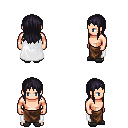
a pixel art fantasy rpg character, male body template, human, light skin, white cape, robe skirt, raven unkempt hairstyle, gray slippers, four views (front, back, left, right), 2x2 character sprite sheet, small pixel art, hard edges, no anti-aliasing